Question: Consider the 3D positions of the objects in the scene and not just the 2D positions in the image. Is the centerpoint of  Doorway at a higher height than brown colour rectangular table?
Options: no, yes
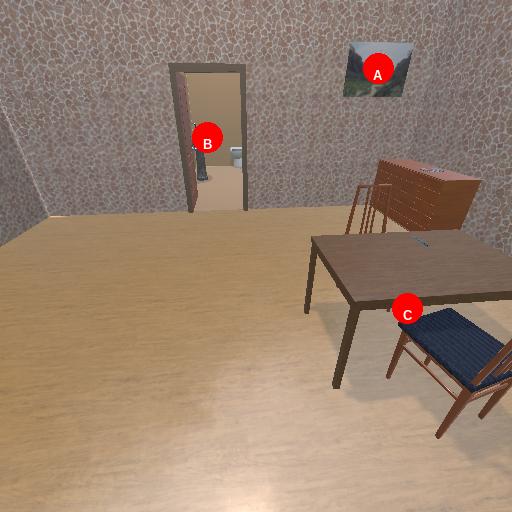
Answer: no